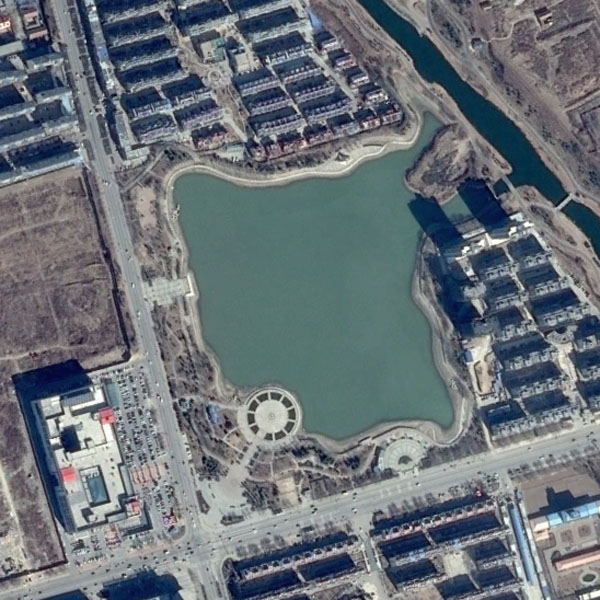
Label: Park